Question: I'm trying to parse a language using ANTLR which can contain the following syntax:
'''
someVariable, somVariable.someMember, functionCall(param).someMember, foo.bar.baz(bjork).buffalo().xyzzy
'''
This is the ANTLR grammar which i've come up with so far, and the 'access_operation' throws the error
'The following sets of rules are mutually left-recursive [access_operation, expression]':
'''
grammar Test;
options {
output=AST;
ASTLabelType=CommonTree;
}
tokens {
LHS;
RHS;
CALL;
PARAMS;
}
start
: body? EOF
;
body
: expression (',' expression)*
;
expression
: function -> ^(CALL)
| access_operation
| atom
;
access_operation
: (expression -> ^(LHS)) '.'! (expression -> ^(RHS))
;
function
: (IDENT '(' body? ')') -> ^(IDENT PARAMS?)
;
atom
: IDENT
| NUMBER
;
fragment LETTER : ('a'..'z' | 'A'..'Z');
fragment DIGIT : '0'..'9';
IDENT : (LETTER)+ ;
NUMBER : (DIGIT)+ ;
SPACE : (' ' | ' ' | '
' | '
') { $channel=HIDDEN; };
'''
What i could manage so far was to refactor the 'access_operation' rule to ''.' expression' which generates an AST where the 'access_operation' node only contains the right side of the operation.
What i'm looking for instead is something like this:

How can the left-recursion problem solved in this case?
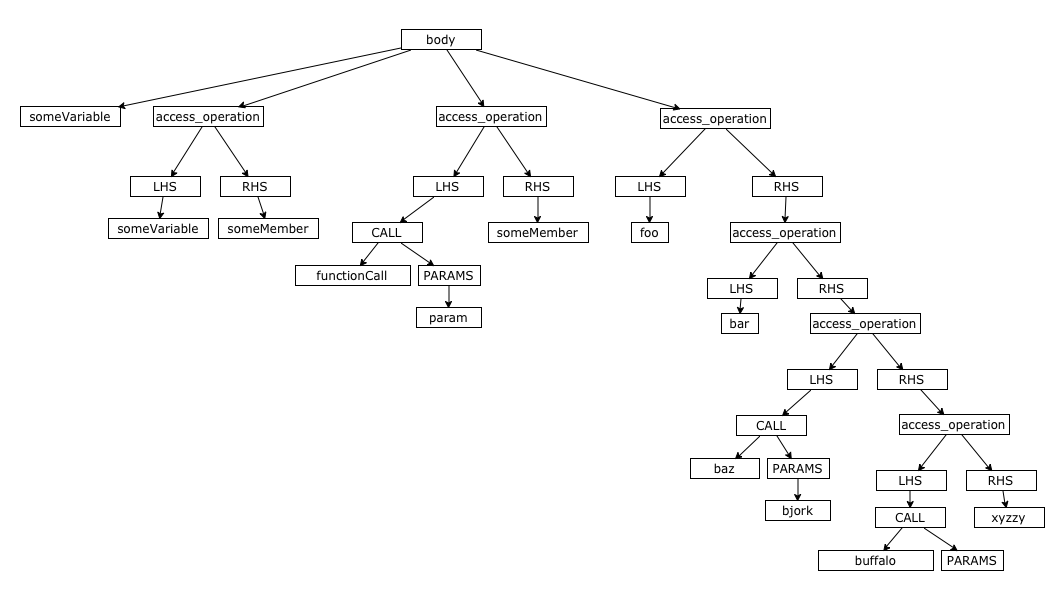
Answer: By "wrong AST" I'll make a semi educated guess that, for input like '"foo.bar.baz"', you get an AST where 'foo' is the root with 'bar' as a child who in its turn has 'baz' as a child, which is a leaf in the AST. You may want to have this reversed. But I'd not go for such an AST if I were you: I'd keep the AST as flat as possible:
'''
foo
/ | / | bar baz ...
'''
That way, evaluating is far easier: you simply look up 'foo', and then walk from left to right through its children.
A quick demo:
'''
grammar Test;
options {
output=AST;
ASTLabelType=CommonTree;
}
tokens {
BODY;
ACCESS;
CALL;
PARAMS;
}
start
: body EOF -> body
;
body
: expression (',' expression)* -> ^(BODY expression+)
;
expression
: atom
;
atom
: NUMBER
| (IDENT -> IDENT) ( tail -> ^(IDENT tail)
| call tail? -> ^(CALL IDENT call tail?)
)?
;
tail
: (access)+
;
access
: ('.' IDENT -> ^(ACCESS IDENT)) (call -> ^(CALL IDENT call))?
;
call
: '(' (expression (',' expression)*)? ')' -> ^(PARAMS expression*)
;
IDENT : LETTER+;
NUMBER : DIGIT+;
SPACE : (' ' | ' ' | '
' | '
') {$channel=HIDDEN;};
fragment LETTER : ('a'..'z' | 'A'..'Z');
fragment DIGIT : '0'..'9';
'''
which can be tested with:
'''
import org.antlr.runtime.*;
import org.antlr.runtime.tree.*;
import org.antlr.stringtemplate.*;
public class Main {
public static void main(String[] args) throws Exception {
String src = "someVariable, somVariable.someMember, functionCall(param).someMember, " +
"foo.bar.baz(bjork).buffalo().xyzzy";
TestLexer lexer = new TestLexer(new ANTLRStringStream(src));
TestParser parser = new TestParser(new CommonTokenStream(lexer));
CommonTree tree = (CommonTree)parser.start().getTree();
DOTTreeGenerator gen = new DOTTreeGenerator();
StringTemplate st = gen.toDOT(tree);
System.out.println(st);
}
}
'''
The output of 'Main' corresponds to the following AST:

## EDIT
And since you indicated your ultimate goal is not evaluating the input, but that you rather need to conform the structure of the AST to some 3 party API, here's a grammar that will create an AST like you indicated in your edited question:
'''
grammar Test;
options {
output=AST;
ASTLabelType=CommonTree;
}
tokens {
BODY;
ACCESS_OP;
CALL;
PARAMS;
LHS;
RHS;
}
start
: body EOF -> body
;
body
: expression (',' expression)* -> ^(BODY expression+)
;
expression
: atom
;
atom
: NUMBER
| (ID -> ID) ( ('(' params ')' -> ^(CALL ID params))
('.' expression -> ^(ACCESS_OP ^(LHS ^(CALL ID params)) ^(RHS expression)))?
| '.' expression -> ^(ACCESS_OP ^(LHS ID) ^(RHS expression))
)?
;
params
: (expression (',' expression)*)? -> ^(PARAMS expression*)
;
ID : LETTER+;
NUMBER : DIGIT+;
SPACE : (' ' | ' ' | '
' | '
') {$channel=HIDDEN;};
fragment LETTER : ('a'..'z' | 'A'..'Z');
fragment DIGIT : '0'..'9';
'''
which creates the following AST if you run the 'Main' class:

The 'atom' rule may be a bit daunting, but you can't shorten it much since the left 'ID' needs to be available to most of the alternatives. ANTLRWorks helps in visualizing the alternative paths this rule may take:

which means 'atom' can be any of the 5 following alternatives (with their corresponding AST's):
'''
+----------------------+--------------------------------------------------------+
| alternative | generated AST |
+----------------------+--------------------------------------------------------+
| NUMBER | NUMBER |
| ID | ID |
| ID params | ^(CALL ID params) |
| ID params expression | ^(ACCESS_OP ^(LHS ^(CALL ID params)) ^(RHS expression))|
| ID expression | ^(ACCESS_OP ^(LHS ID) ^(RHS expression) |
+----------------------+--------------------------------------------------------+
'''